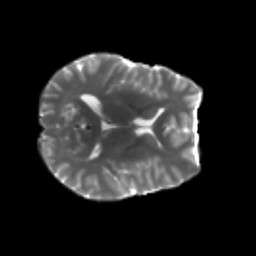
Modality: T2w
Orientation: axial
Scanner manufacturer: siemens
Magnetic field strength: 3 T
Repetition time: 4.16 s
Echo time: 0.0806 s